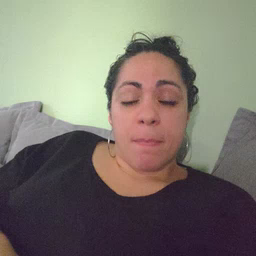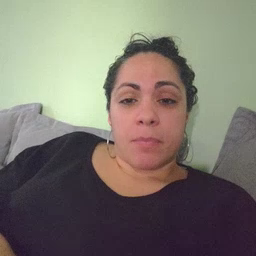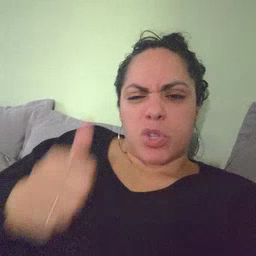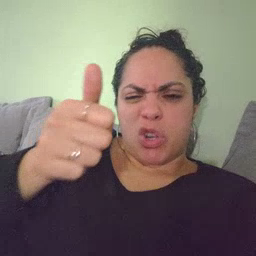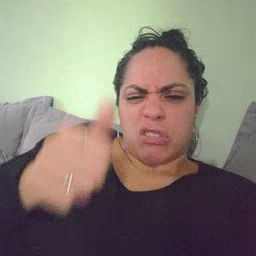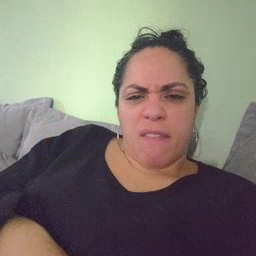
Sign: yourself